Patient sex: M
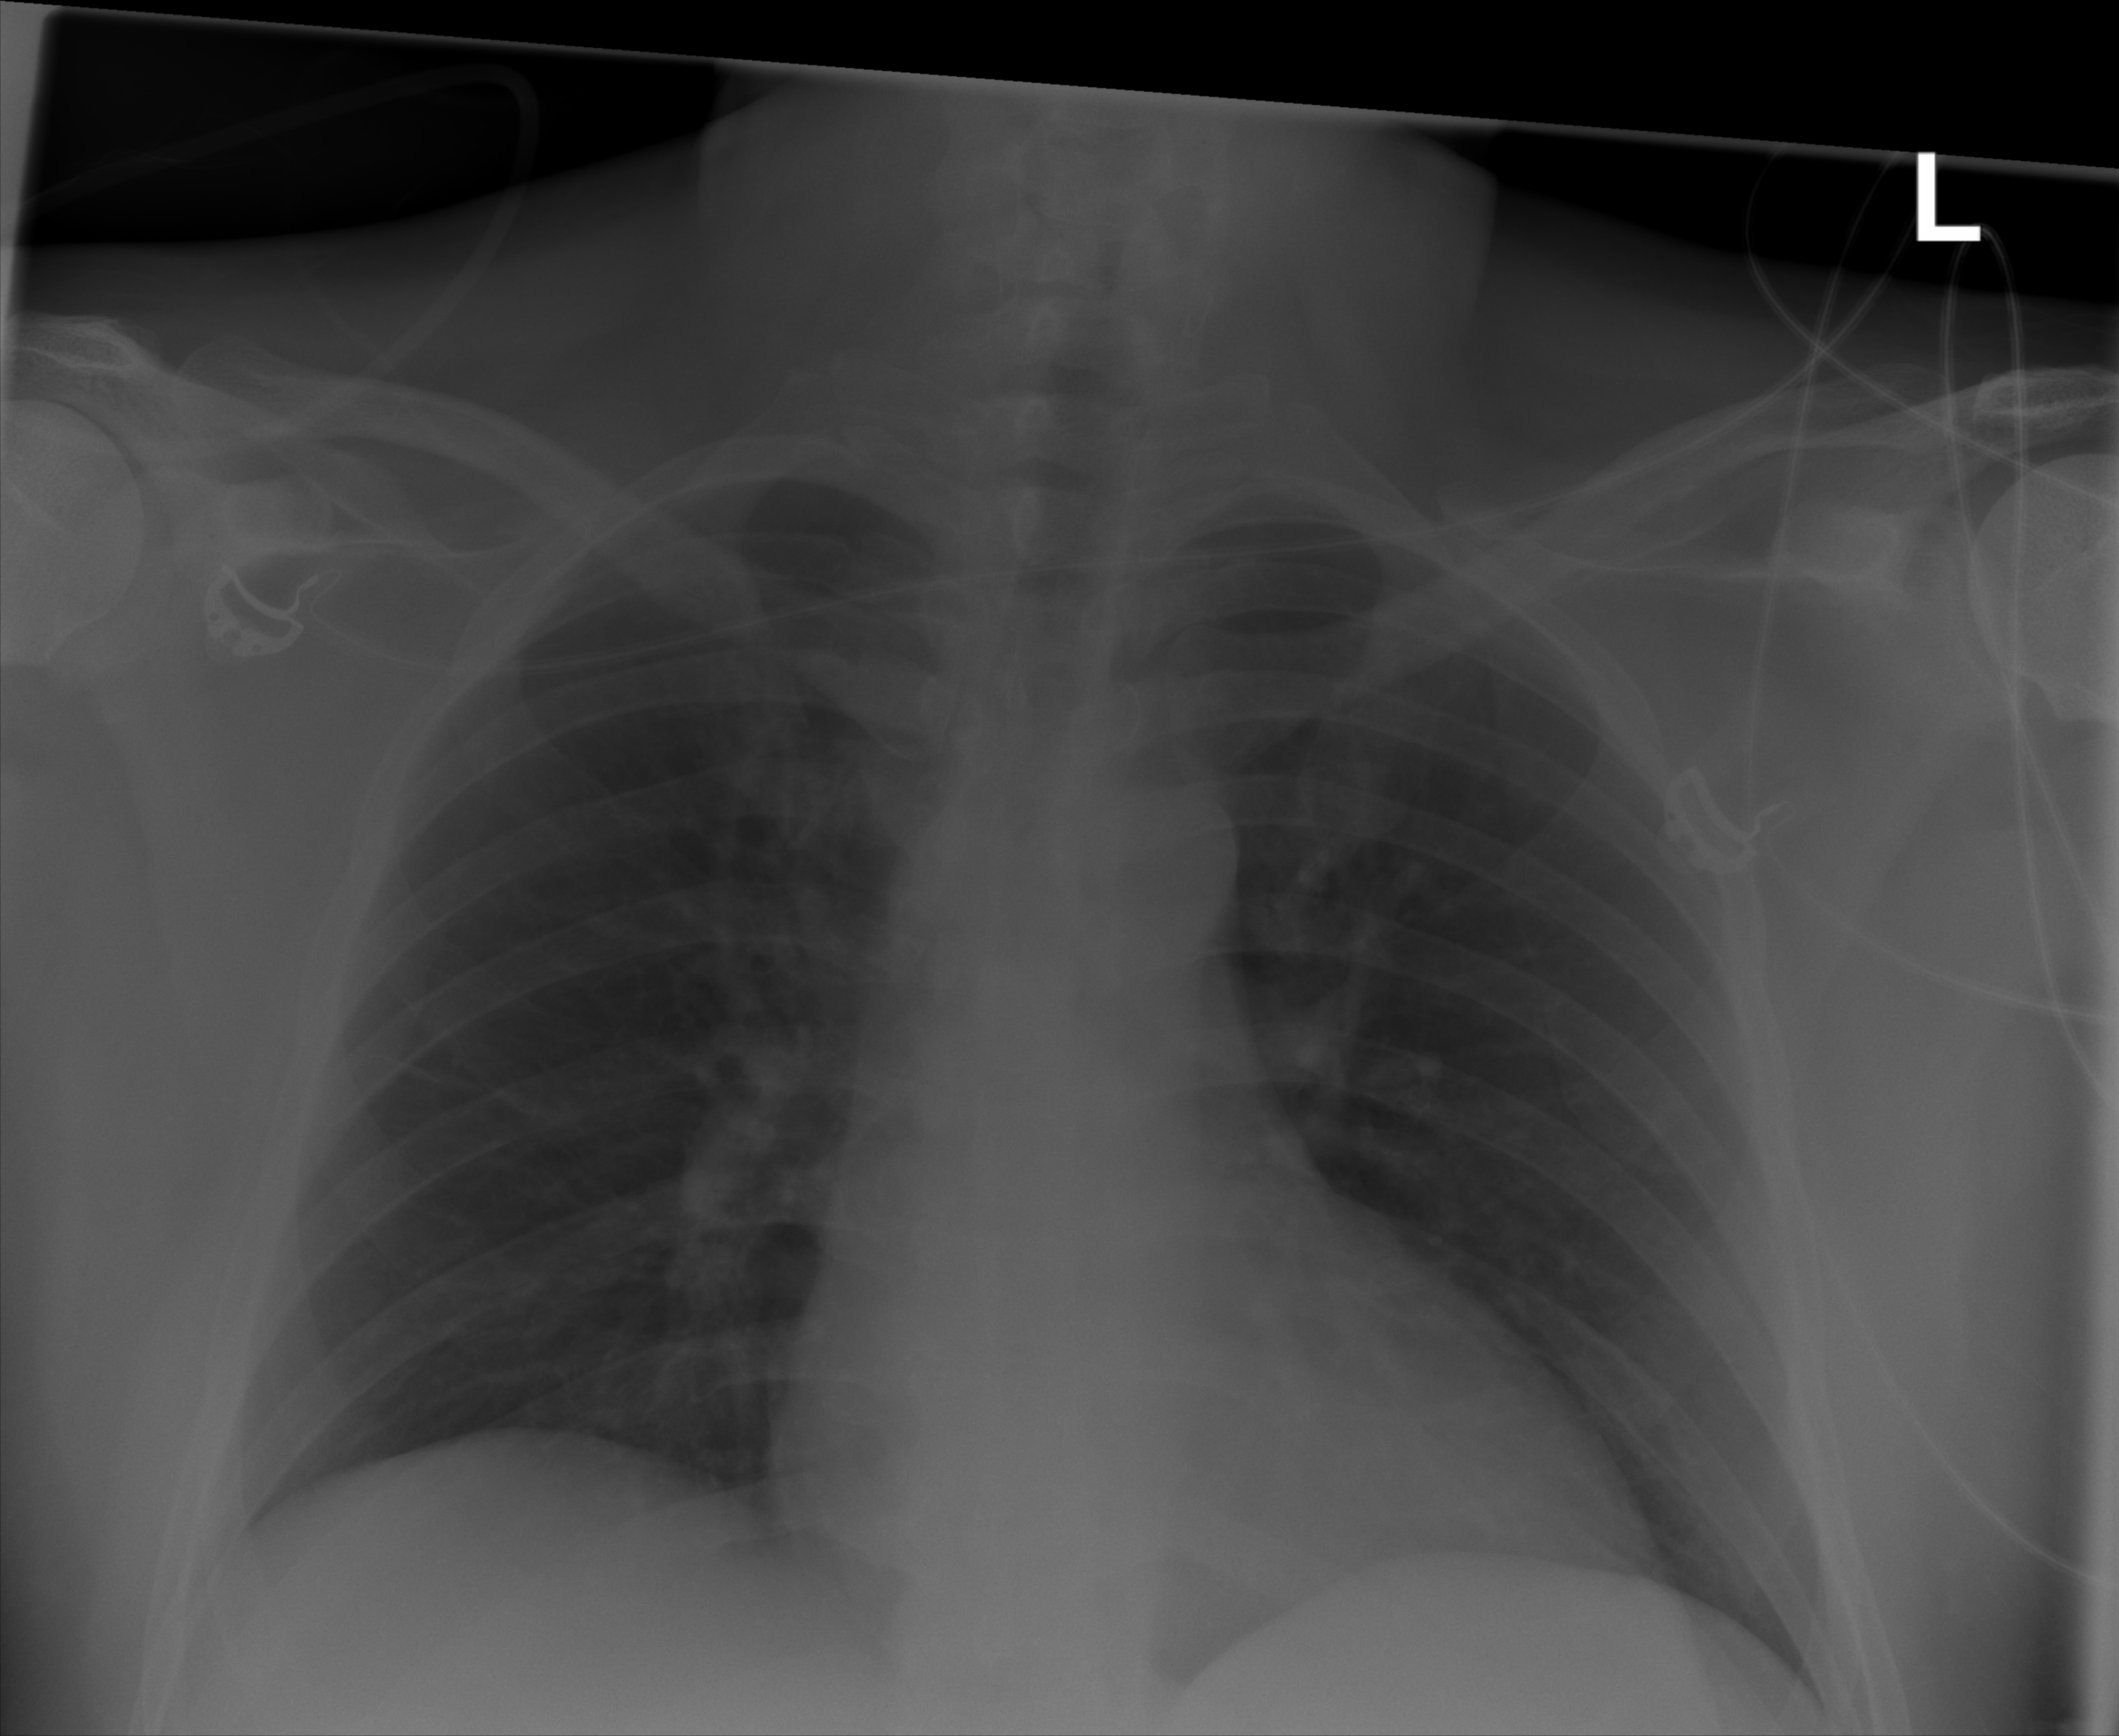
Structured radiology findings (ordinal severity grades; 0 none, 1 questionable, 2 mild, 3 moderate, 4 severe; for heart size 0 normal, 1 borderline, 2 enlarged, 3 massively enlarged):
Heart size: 2
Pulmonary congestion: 0
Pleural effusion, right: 0
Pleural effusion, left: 0
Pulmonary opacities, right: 0
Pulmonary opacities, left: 0
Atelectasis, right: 2
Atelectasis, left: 0